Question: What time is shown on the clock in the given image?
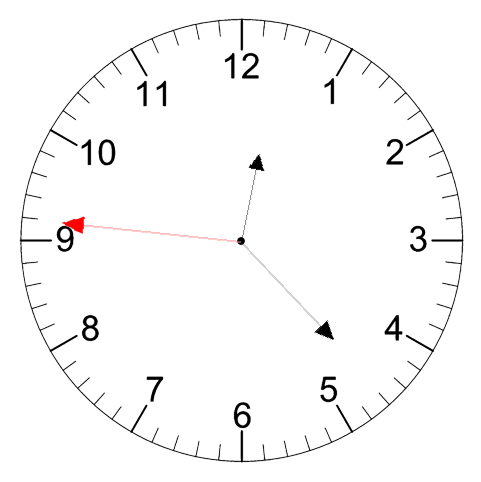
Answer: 12:22:46